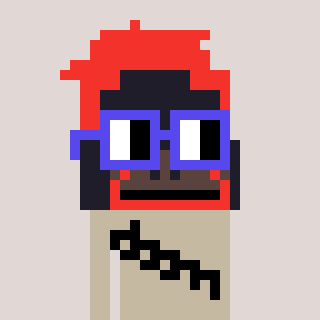
a pixel art character with square blue glasses, a orangutan-shaped head and a bege-colored body on a warm background